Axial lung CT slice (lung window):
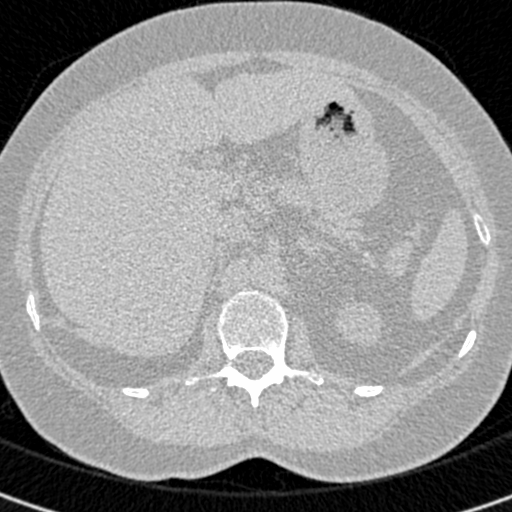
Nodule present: no